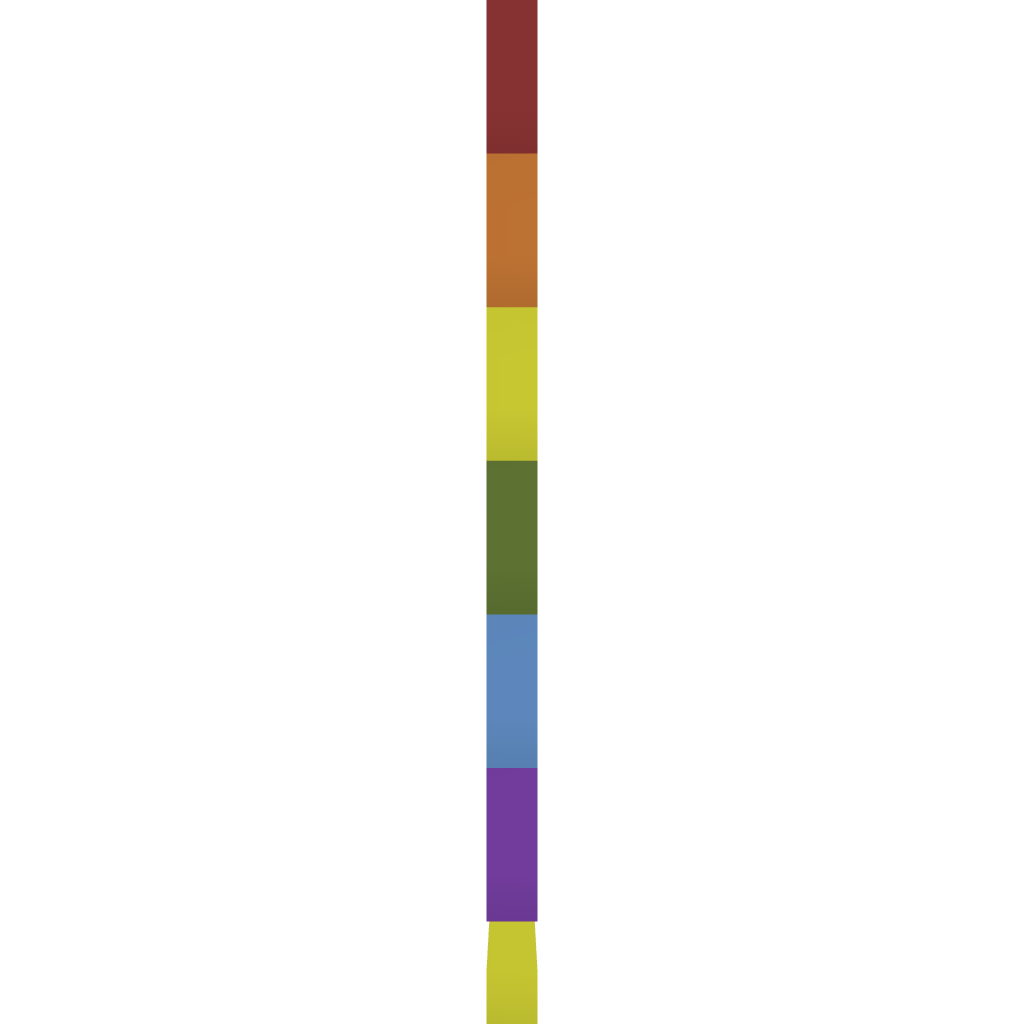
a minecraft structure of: HUGE nyan cat bad low quality